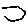
Label: hexagon